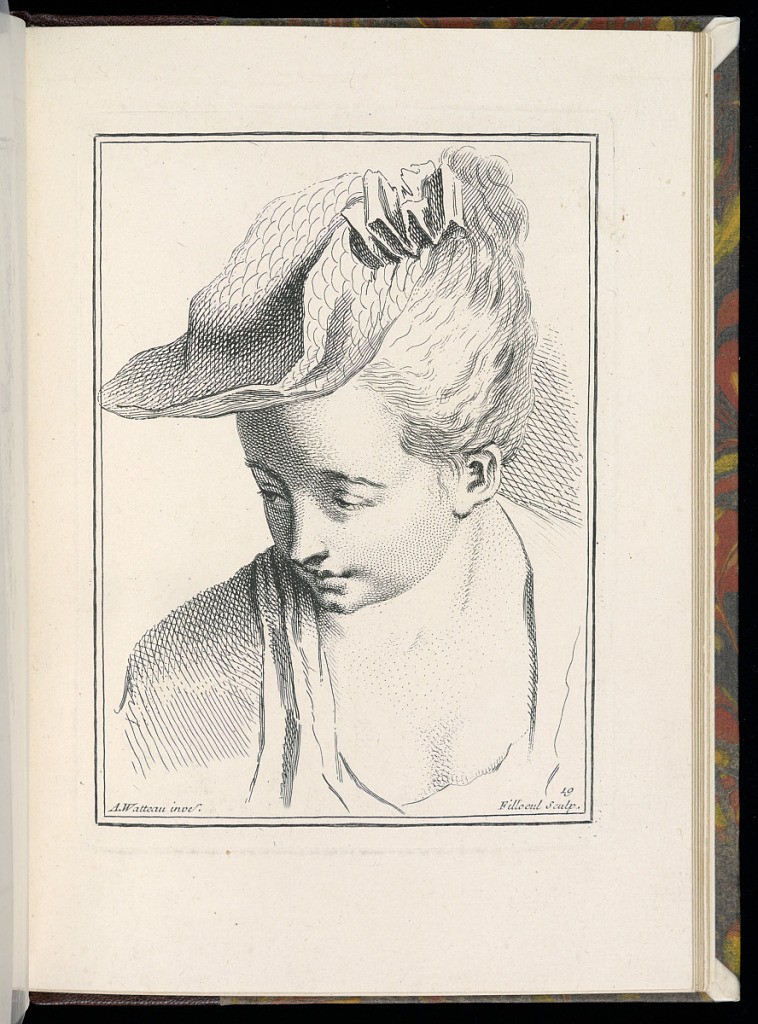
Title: Study of a Young Woman
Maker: Antoine Watteau, French, 1684–1721
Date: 1734
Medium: Etching on laid paper
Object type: Print
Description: Study of a young woman's head and upper torso, seen from the front with her head and eyes turned to the left. She wears a hat with her hair tied back. The neckline of her dress is sketched. There is some cross-hatching behind her head to the right. The plate is signed and numbered.